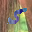
Label: 5